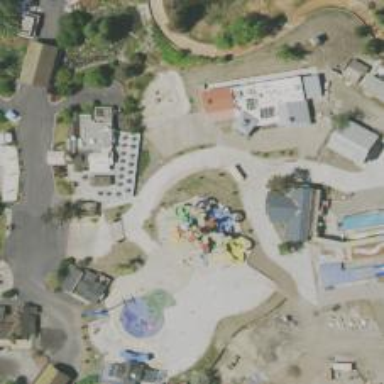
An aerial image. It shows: Water slide attraction.